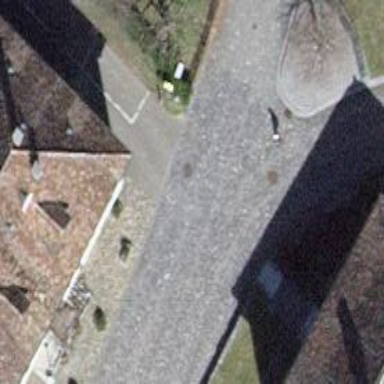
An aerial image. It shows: Residential road with sett surface.